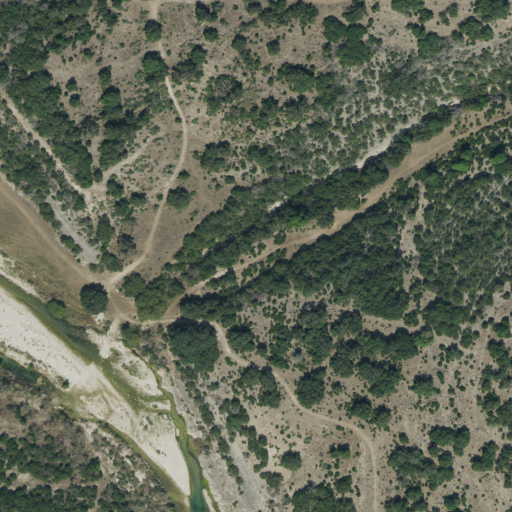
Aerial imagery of valley in Texas named Hackberry Hollow containing shrub, evergreen forest, open water, and deciduous forest